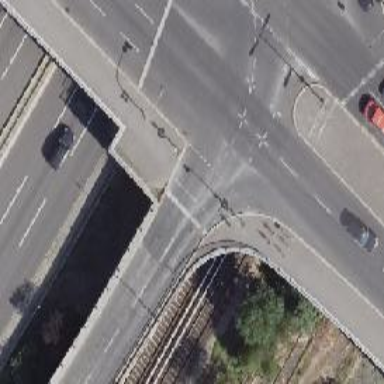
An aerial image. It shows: Crossing with traffic signals.